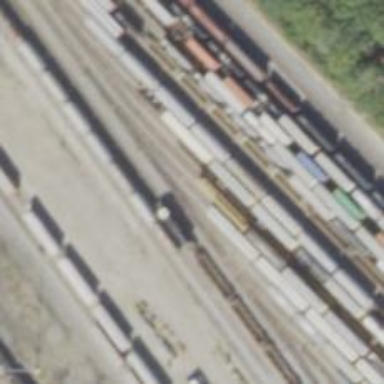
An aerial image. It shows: Railway yard used for servicing trains.